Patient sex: M
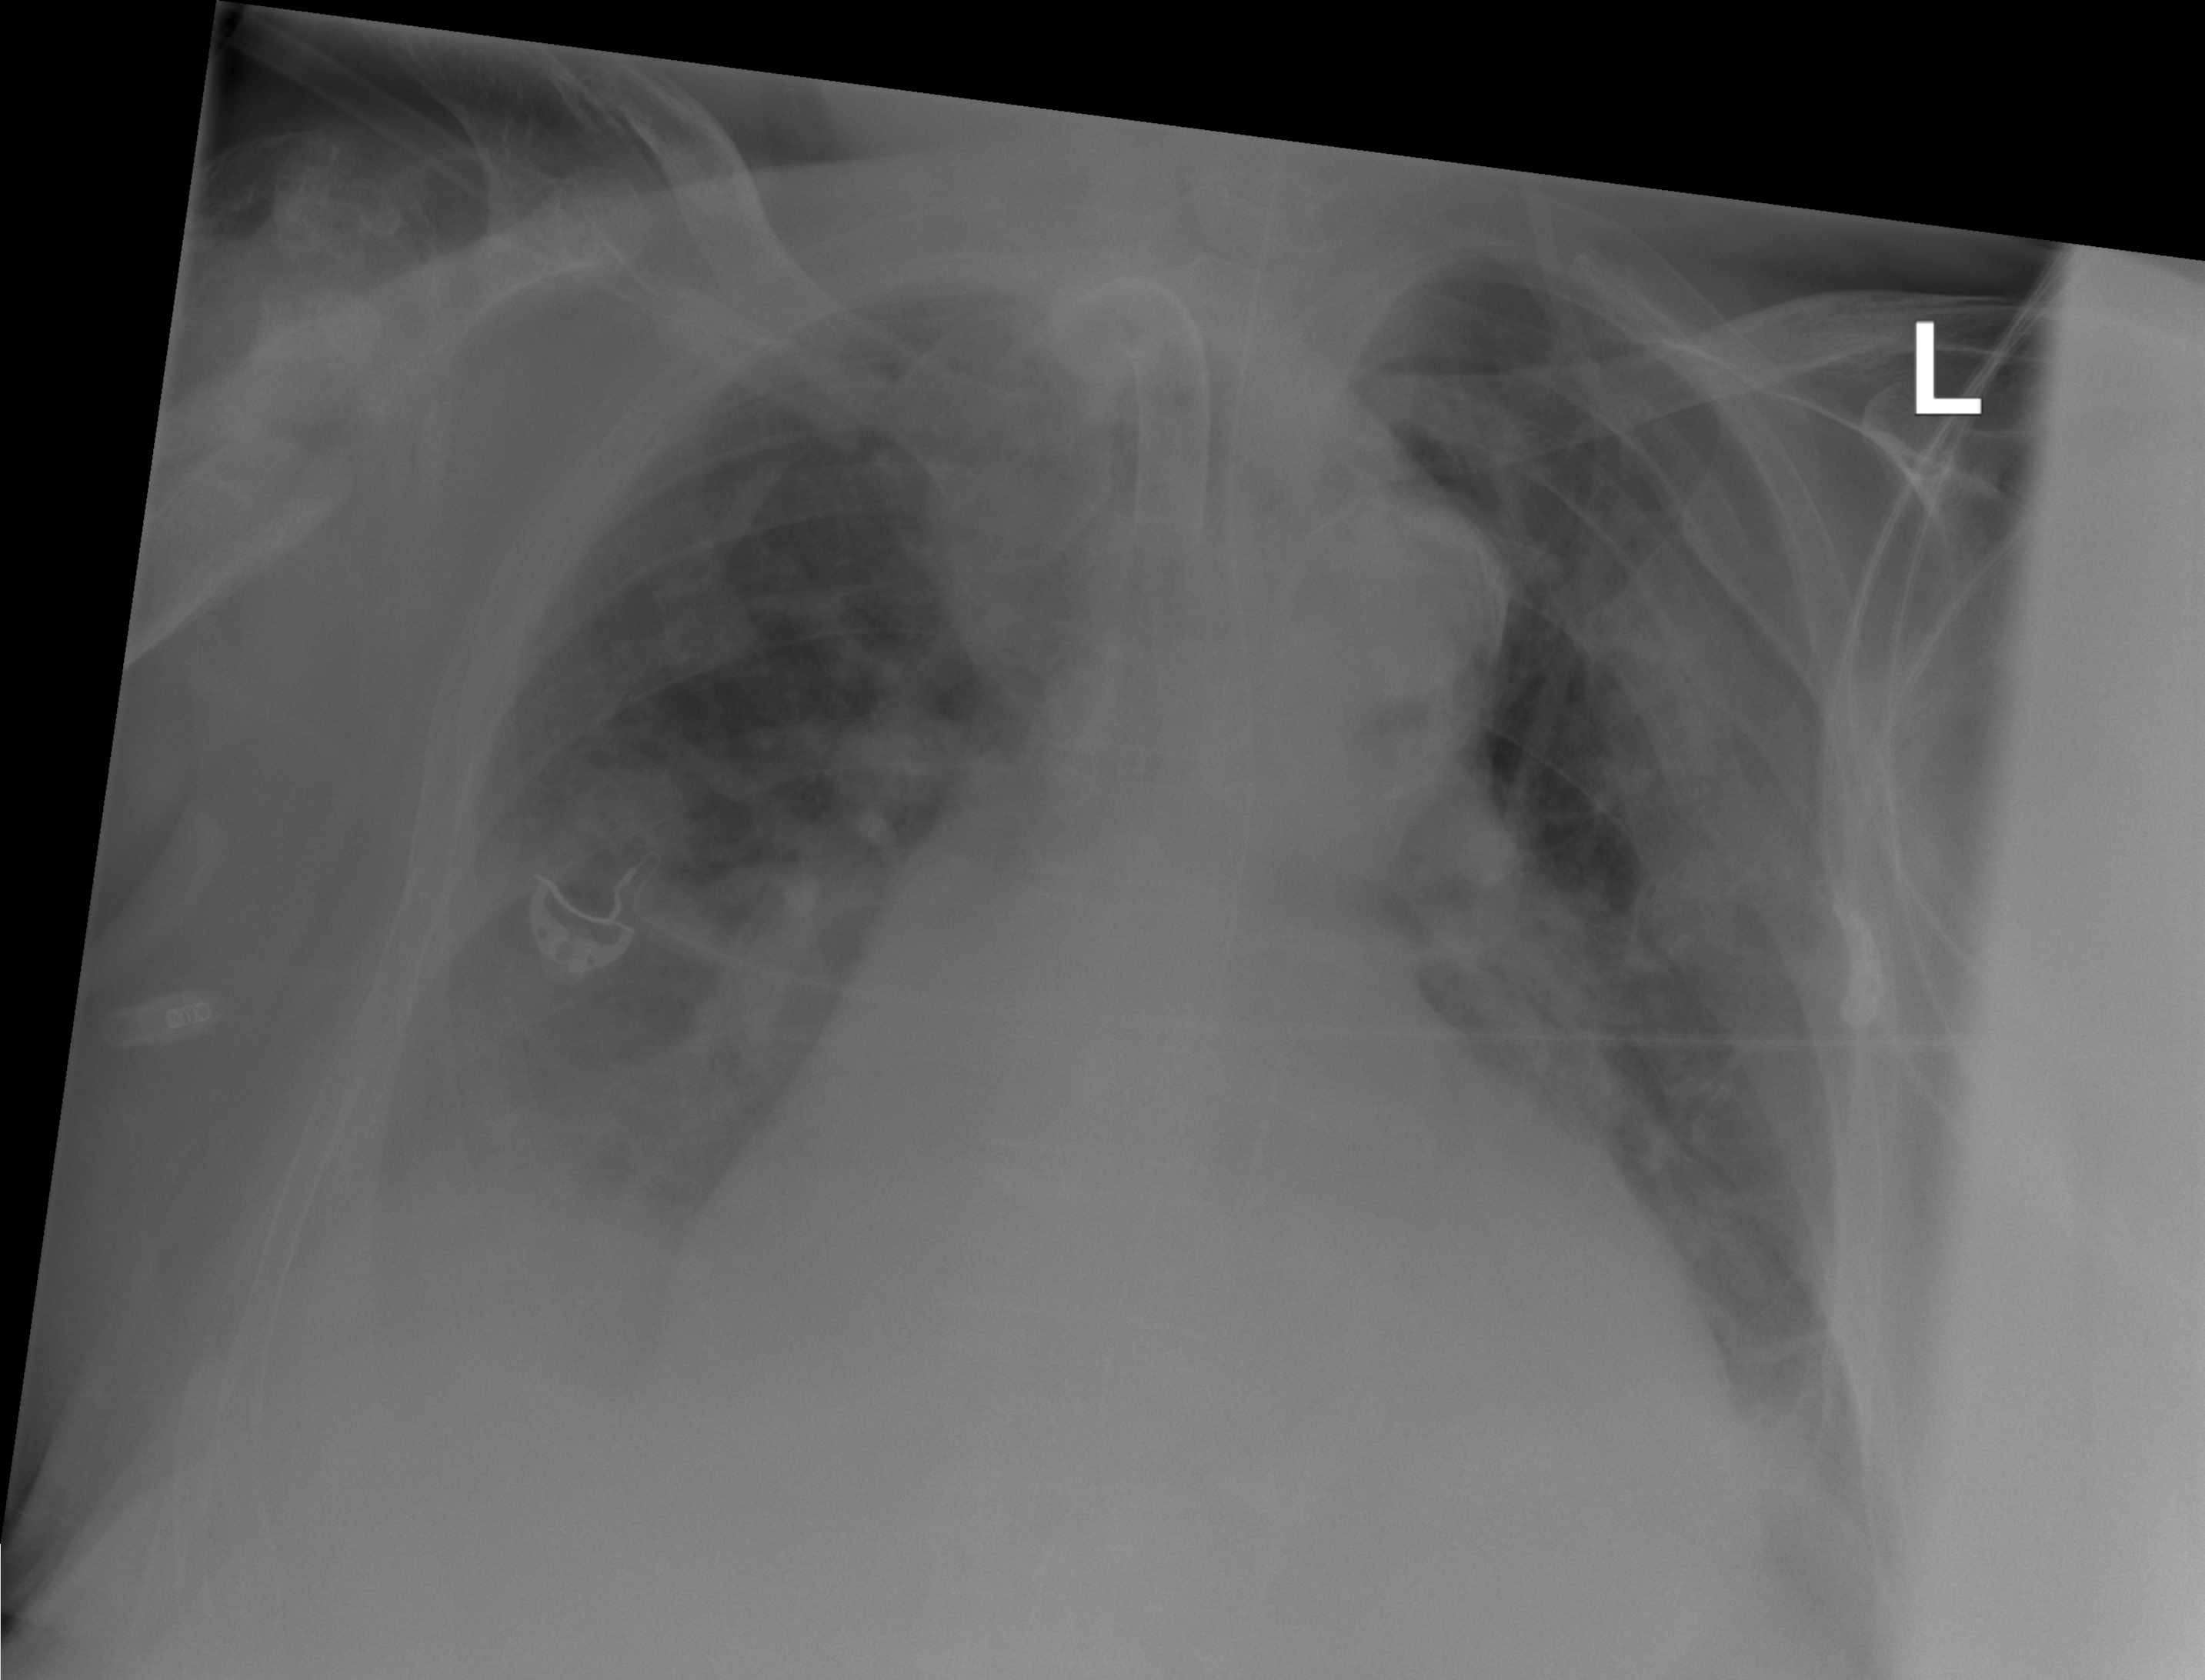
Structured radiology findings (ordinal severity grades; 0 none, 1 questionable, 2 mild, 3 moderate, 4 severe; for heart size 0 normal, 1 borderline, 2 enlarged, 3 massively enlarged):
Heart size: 2
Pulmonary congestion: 0
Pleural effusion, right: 1
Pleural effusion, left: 2
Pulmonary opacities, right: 1
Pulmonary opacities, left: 0
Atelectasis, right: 2
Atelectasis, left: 2